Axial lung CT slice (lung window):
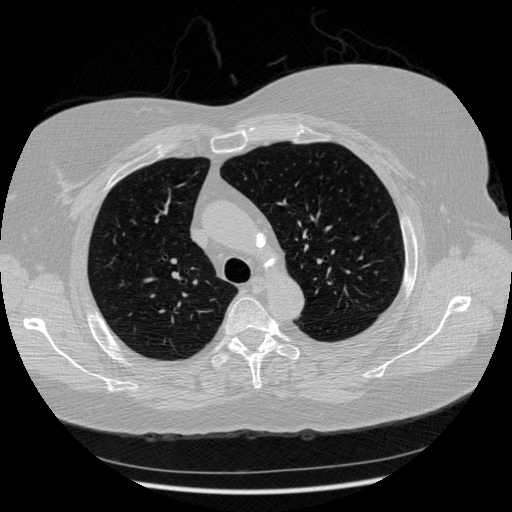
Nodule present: no